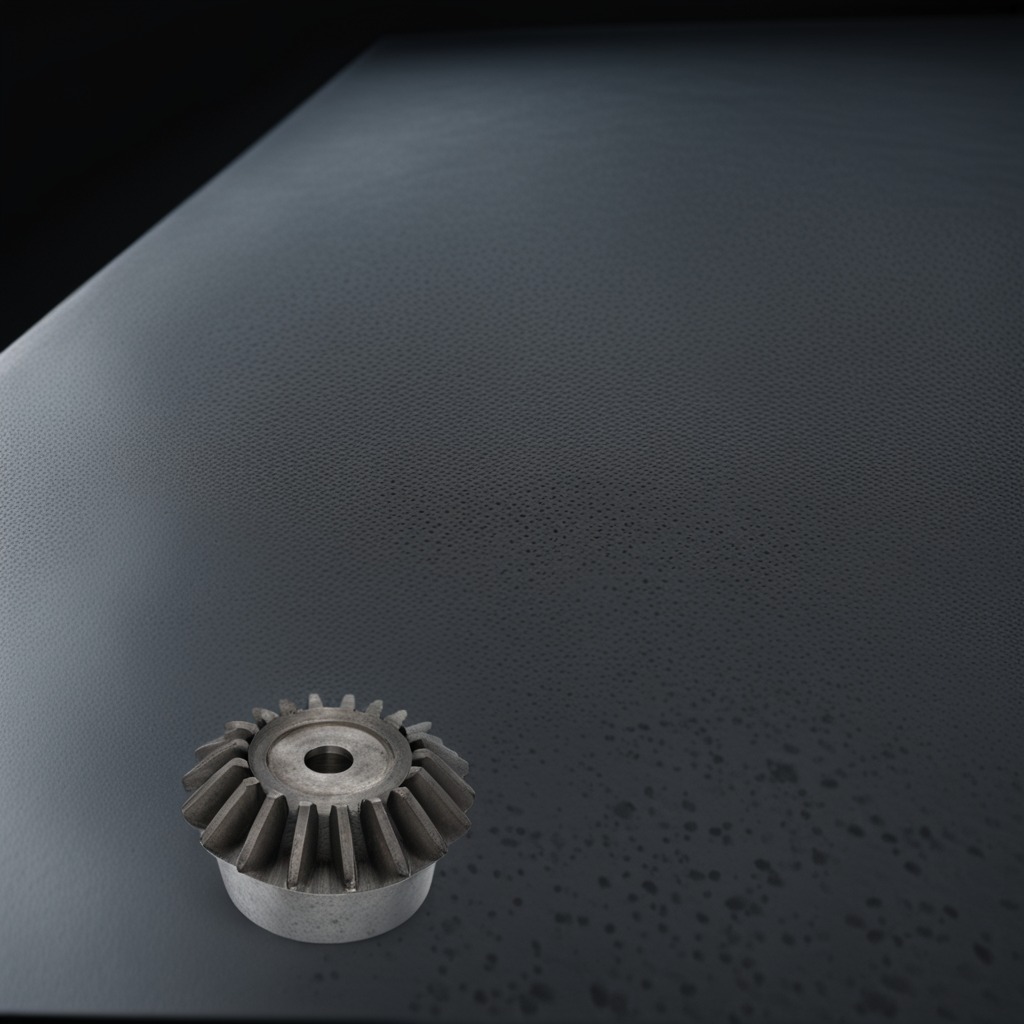
A steel gear with teeth is lying on the clean granite table inside a workshop at night.